Field crop: maize
Growth stage: 2
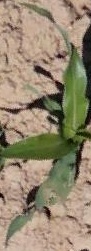
Species: maize